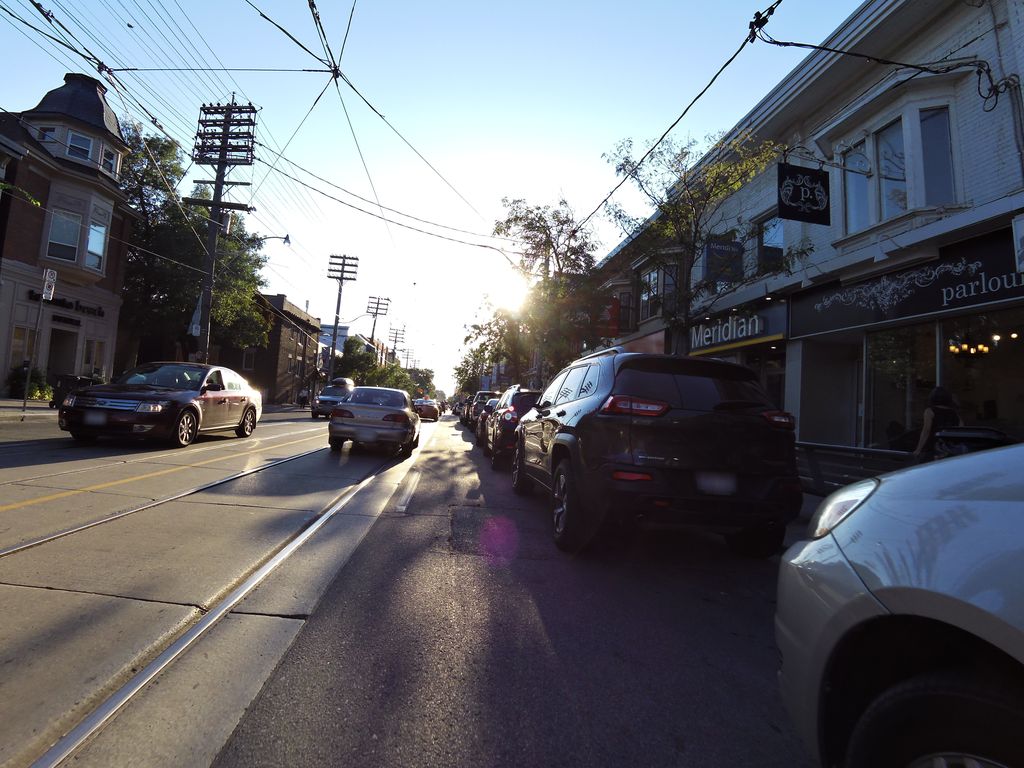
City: toronto